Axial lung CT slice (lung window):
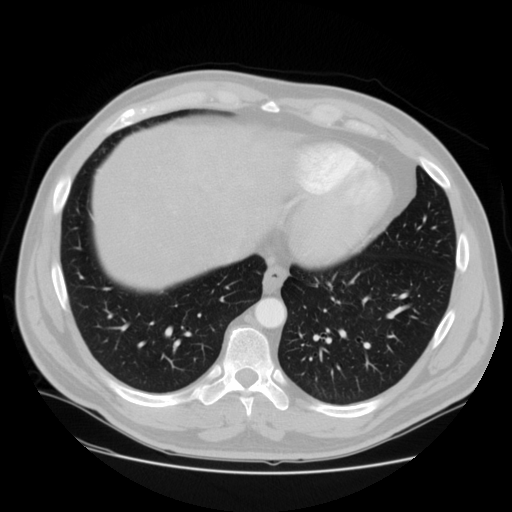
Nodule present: no